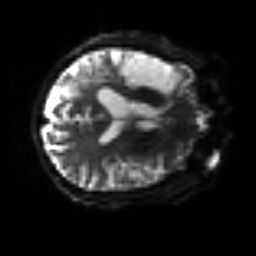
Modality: sbref
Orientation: axial
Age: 56
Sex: male
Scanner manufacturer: siemens
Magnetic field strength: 3 T
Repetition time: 3.2 s
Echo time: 0.081 s